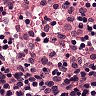
Metastatic tissue present: no